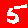
Digit: 5